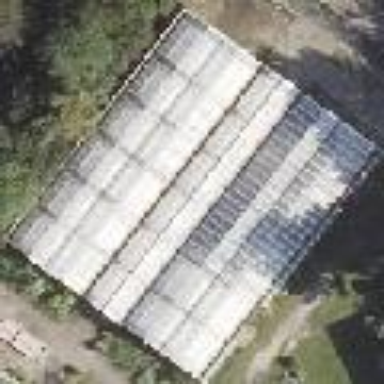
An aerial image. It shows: Greenhouse.